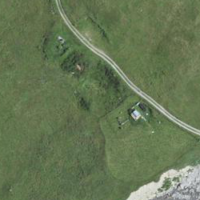
EUNIS habitat code: 26
Species observed at this site:
Saxicola rubetra
Astragalus alpinus